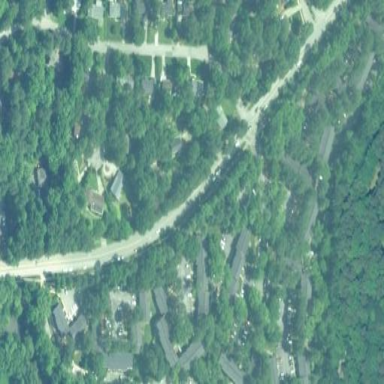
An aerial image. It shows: Residential neighbourhood.